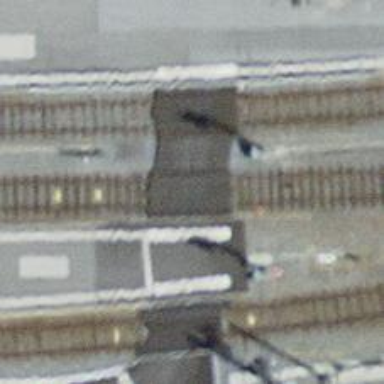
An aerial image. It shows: Level crossing along the railway.